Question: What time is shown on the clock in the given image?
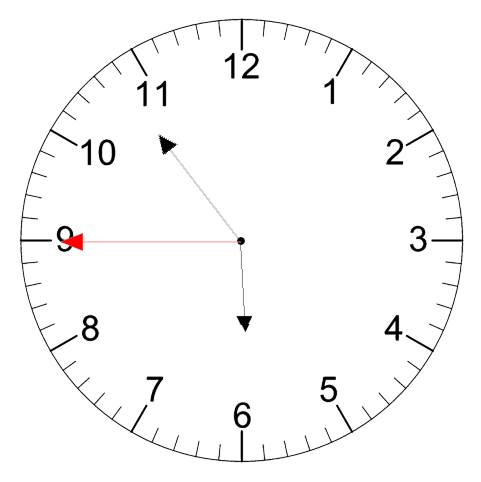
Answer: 05:53:45